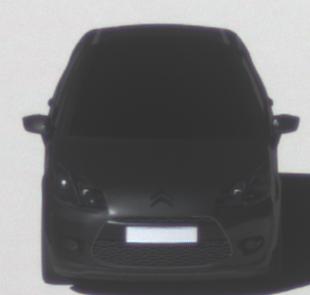
Make: Citroen
Model: C3 1.1
Detailed model: C3 (II)
Model produced from: 2010/01
Model produced until: 2012/03
Doors: 5
Color: black
Road condition: dry road
Daytime: midday
Contrast: high contrast